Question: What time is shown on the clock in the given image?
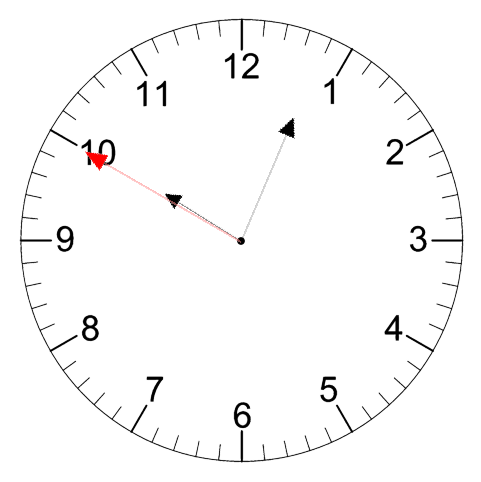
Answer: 10:03:50